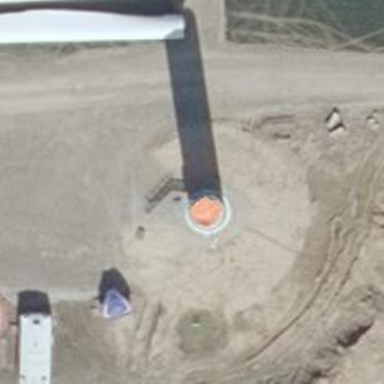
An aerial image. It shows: Wind generator in the form of horizontal axis wind turbine.